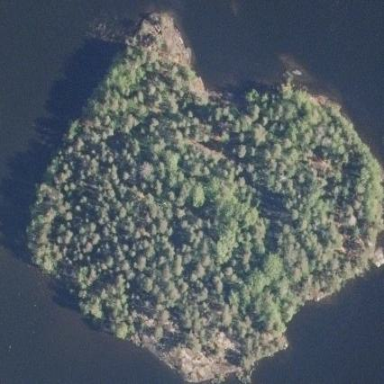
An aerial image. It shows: Islet surrounded by woodland.